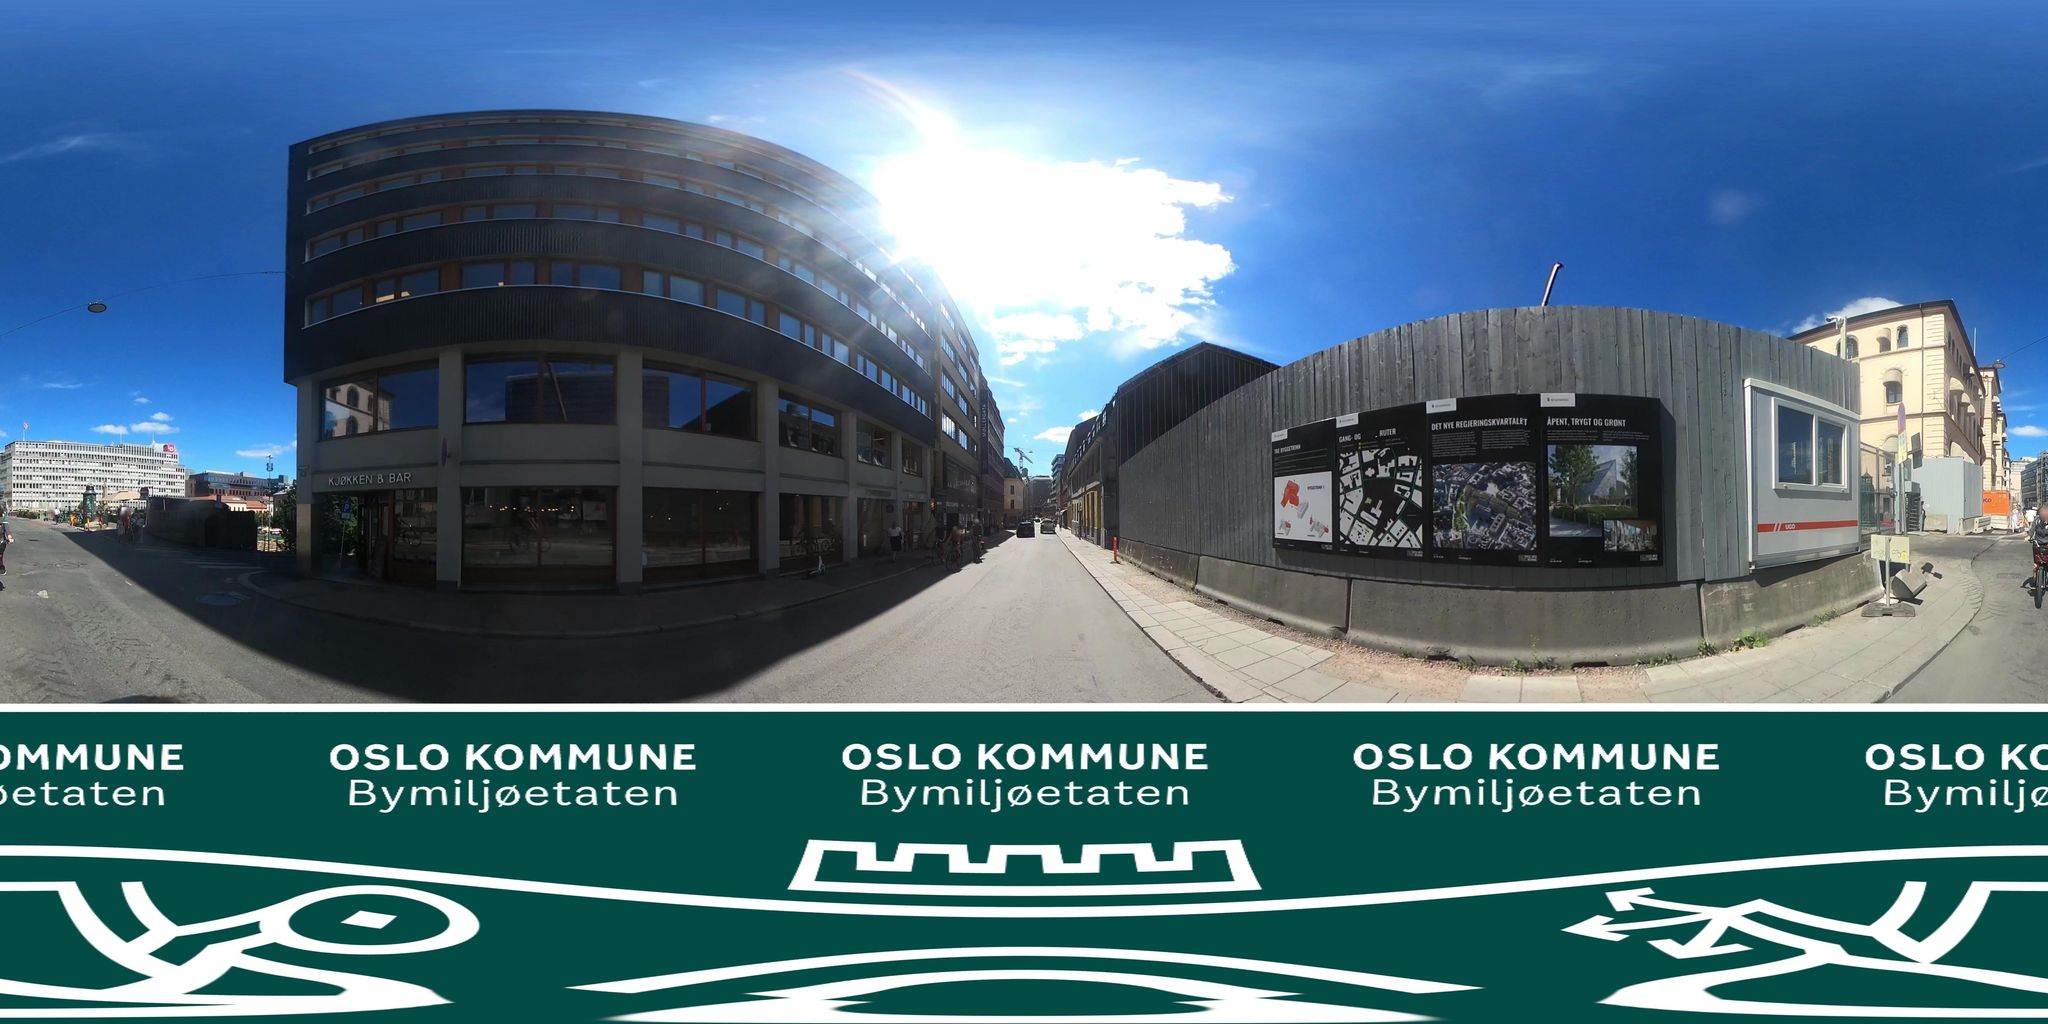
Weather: clear
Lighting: day
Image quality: good
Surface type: cycling surface
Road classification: unclassified
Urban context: urban centre
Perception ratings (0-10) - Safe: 1.15, Lively: 3.15, Beautiful: 3.83, Boring: 2.96, Depressing: 8, Wealthy: 2.91